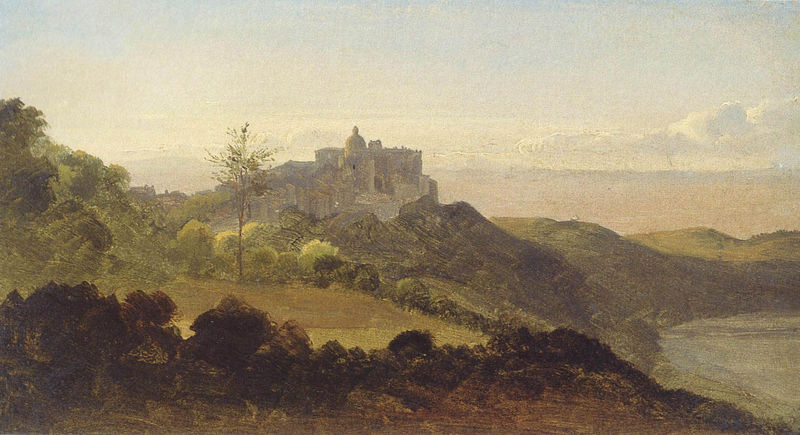
Titel: Castel Gandolfo
Künstler: Johann Heinrich Schilbach
Standort: Darmstadt
Institution: Hessisches Landesmuseum
Schlagwörter: baum, berg, blau, blätter, felsen, gemälde, himmel, laub, meer, wasser, weiß, wolken, bäume, fluss, gelb, grün, landschaft, ocker, see, stadt, teich, ufer, äste, abend, braun, grau, hintergrund, licht, schwarz, ausblick, blick, gebäude, haus, schloss, wiese, wolke, beige, malerei, stein, steine, öl, ast, dämmerung, ebene, einsamkeit, feld, ferne, horizont, häuser, hügel, natur, sonnenaufgang, weite, busch, büsche, gebüsch, kirche, sonne, blatt, pflanze, pflanzen, wald, turm, aussicht, sommer, ansicht, italien, studie, abhang, nachmittag, berge, fels, gebirge, hang, sonnenlicht, dunst, hecke, hellgrün, nebel, sonnenuntergang, landschaftsmalerei, herbst, kuppel, böschung, romantik, blue, church, oil, palace, white, black, green, modern, painting, wall, yellow, vert, pink, brown, menschenleer, smog, village, ruine, burg, kloster, diesig, dom, heide, festung, ölmalerei, hanglage, mauern, lac, classic, cliff, cloud, clouds, sky, tree, ölskizze, building, field, hill, hills, lake, landscape, nature, sea, shore, water, kapelle, horizon, trees, spätsommer, fernsicht, coast, forest, grass, light, river, bushes, plants, view, heroische landschaft, castle, color, shadow, illustration, arbre, ciel, paysage, peinture, sporn, menschenleere, meadow, town, ville, valley, historisch, montagne, city, campagne, ancient, leaves, trunk, dome, walls, ground, brug, nuage, nuages, pencil, château, höhenburg, arbres, kappelle, citadel, bush, hanf, vegetation, colline, paint, shrubs, rivière, ebel, castel, earth, vista, scenery, fortress, ler, vallée, büscje, tress, hilltop, schöne aussicht, pastures, ake